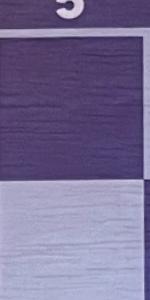
Label: Empty